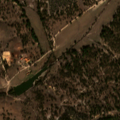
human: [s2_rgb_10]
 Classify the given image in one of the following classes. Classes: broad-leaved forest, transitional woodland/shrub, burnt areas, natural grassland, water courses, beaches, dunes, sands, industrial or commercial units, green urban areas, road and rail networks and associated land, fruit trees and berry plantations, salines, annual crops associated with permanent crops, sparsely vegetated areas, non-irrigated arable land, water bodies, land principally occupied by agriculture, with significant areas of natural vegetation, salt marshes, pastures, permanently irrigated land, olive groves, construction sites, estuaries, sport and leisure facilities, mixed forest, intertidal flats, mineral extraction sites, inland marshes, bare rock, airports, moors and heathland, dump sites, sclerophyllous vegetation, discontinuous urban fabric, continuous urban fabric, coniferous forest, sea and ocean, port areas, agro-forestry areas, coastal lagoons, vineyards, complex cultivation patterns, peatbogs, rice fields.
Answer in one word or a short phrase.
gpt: non-irrigated arable land, agro-forestry areas, broad-leaved forest